Question: I am trying to draw a transparent CALayer in a UITextView in order to highlight matched text in a search.
I've figured out the correct way to do this, but still haven't found the correct coordinates. I need to find the origin of the text container. Right now, I get the textView's origin, and offset the layer's origin by that:
'''
NSRange match = [[[self textView]text]rangeOfString:@"predict the future"];
NSRange glyphRange = [manager glyphRangeForCharacterRange:match actualCharacterRange:NULL];
CGRect textRect = [manager boundingRectForGlyphRange:glyphRange inTextContainer:[[self textView]textContainer]];
CGPoint textViewOrigin = self.textView.frame.origin;
textRect.origin.x += (textViewOrigin.x / 2);
textRect.origin.y += (textViewOrigin.y / 2);
CALayer* roundRect = [CALayer layer];
[roundRect setFrame:textRect];
[roundRect setBounds:textRect];
[roundRect setCornerRadius:5.0f];
[roundRect setBackgroundColor:[[UIColor blueColor]CGColor]];
[roundRect setOpacity:0.2f];
[roundRect setBorderColor:[[UIColor blackColor]CGColor]];
[roundRect setBorderWidth:3.0f];
[roundRect setShadowColor:[[UIColor blackColor]CGColor]];
[roundRect setShadowOffset:CGSizeMake(20.0f, 20.0f)];
[roundRect setShadowOpacity:1.0f];
[roundRect setShadowRadius:10.0f];
[[[self textView]layer]addSublayer:roundRect];
'''
I get the following result if I move the text field, or if I don't divide the offsets by 2:

I'd like to know if i'm on the right track and also how to find the NSTextContainer object's origin if so.
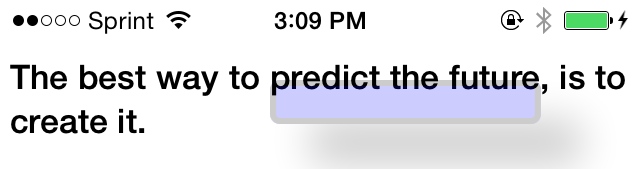
Answer: To position the layer correctly, you only have to add 'self.textView.textContainerInset.top' to 'textRect.origin.y', not the text view's origin.
But as I said in the comment, it won't work nicely if your match is across two lines. You may want to set the background colour of the matched range to highlight it, (using the 'attributedText' property), but then you can't add the rounded corners or shadow.